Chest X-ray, AP view. Patient: 43 years old, sex F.
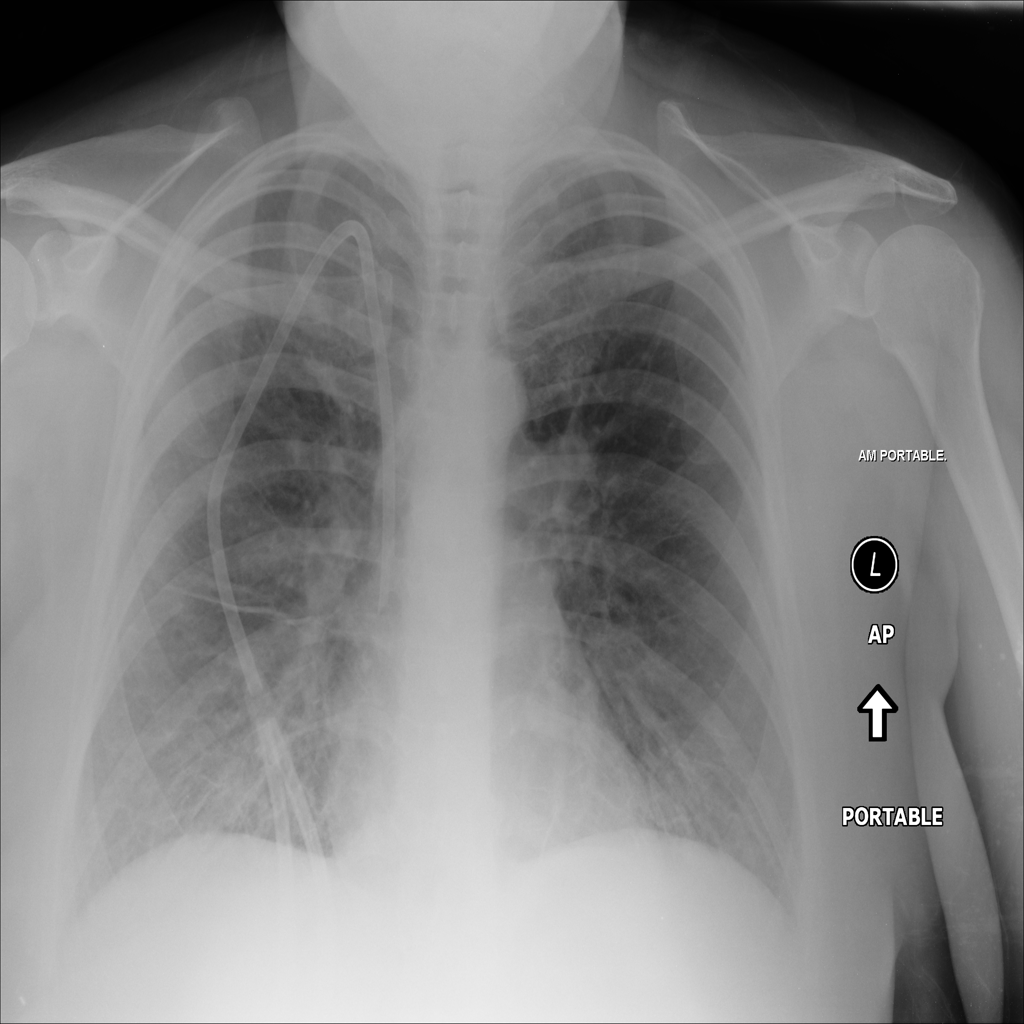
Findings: Atelectasis, Infiltration